Question: I've integrated 'PagerSlidingTabStrips' in my application which runs as expected on Swipe of tabs.
'PagerSlidingTabStrips'
'''
FragmentManager fm = getSupportFragmentManager();
mPager = (ViewPager) findViewById(R.id.pager);
ViewPagerAdapter viewpageradapter = new ViewPagerAdapter(fm);
mPager.setAdapter(viewpageradapter);
pagerSlidingTabStrp = (PagerSlidingTabStrip) findViewById(R.id.pager_sliding_tab_strip);
pagerSlidingTabStrp.setShouldExpand(true);
pagerSlidingTabStrp.setViewPager(mPager);
pagerSlidingTabStrp.setOnPageChangeListener(ViewPagerListener);
// Capture ViewPager page swipes
ViewPager.SimpleOnPageChangeListener ViewPagerListener = new ViewPager.SimpleOnPageChangeListener() {
@Override
public void onPageSelected(int position) {
super.onPageSelected(position);
switch(position)
{
case 0:
setMotherActionBarTitle(getString(R.string.str_all_contacts_fragment));
break;
case 1:
setMotherActionBarTitle(getString(R.string.str_group_contacts_fragment));
break;
case 2:
setMotherActionBarTitle(getString(R.string.str_call_logs_fragment));
break;
}
}
};
'''
'''
public class ViewPagerAdapter extends FragmentPagerAdapter implements IconTabProvider {
final int PAGE_COUNT = 3;
private final int[] ICONS = { R.drawable.tab_icon_zname_contact_selector, R.drawable.tab_icon_zname_friends_selector,
R.drawable.tab_icon_zname_call_log_selector };
public ViewPagerAdapter(FragmentManager fm) {
super(fm);
}
@Override
public Fragment getItem(int item) {
switch (item) {
case 0:
ContactsFragment homeFragment = new ContactsFragment();
return homeFragment;
case 1:
GroupsFragment groupsFragment = new GroupsFragment();
return groupsFragment;
case 2:
CallLogsFragment callLogsFragment = new CallLogsFragment();
return callLogsFragment;
}
return null;
}
@Override
public int getCount() {
return PAGE_COUNT;
}
@Override
public int getPageIconResId(int position) {
return ICONS[position];
}
}
'''
'PagerSlidingTabStrips''PagerSlidingTabStrips'
Again the selector of 'PagerSlidingTabStrips' tabs not selected proper drawable with selector. What could be possible the reason for that?
Here's a picture of it.

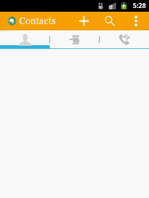
Answer: I've found out why clicking tab was not working with 'PagerSlidingTabStrips' after I've looked out for other options with sliding tabs functionality like 'SlidingTabsLayout' which also was not able to click tabs.
Found out problem was with my 'xml' layout which covers whole as 'ViewPager' which doesn't make tabs clickable of either'PagerSlidingTabStrips' or 'SlidingTabsLayout' works.
'''
<com.netdoers.zname.utils.PagerSlidingTabStrip
android:id="@+id/pager_sliding_tab_strip"
android:layout_width="fill_parent"
android:layout_height="45dip"
android:background="@android:color/white"
app:pstsDividerColor="#FFFFA500"
app:pstsIndicatorColor="#FFFFA500"
app:pstsTabPaddingLeftRight="14dip"
app:pstsUnderlineColor="#FFFFA500" />
<android.support.v4.view.ViewPager
android:id="@+id/pager"
android:layout_width="fill_parent"
android:layout_height="wrap_content"
android:layout_marginTop="45dp" />
'''
Leaving same height in 'Viewpager' as of 'PagerSlidingTabStips' from top where 'PagerSlidingTabStrips' rendered solved my issue.